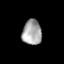
Tissue: lung
Cell type: Myeloid cells
Senescence score: 0.5726
Nuclear area (px): 474
Mean DAPI intensity: 165.281